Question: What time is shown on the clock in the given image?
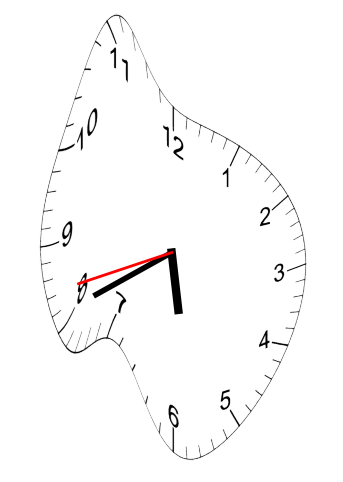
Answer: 05:40:42